Aerial crown-view tile of a tropical tree (Barro Colorado Island, Panama), acquired 20250915:
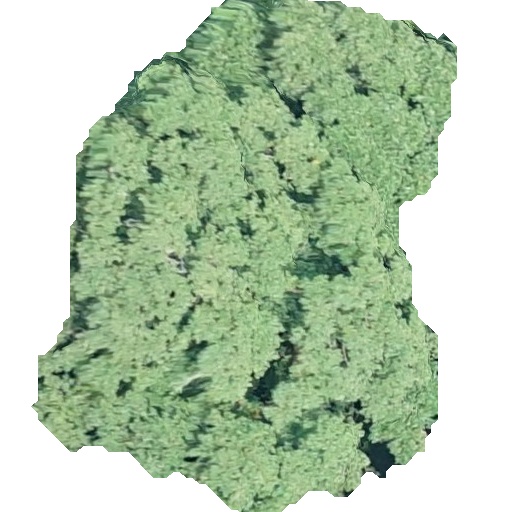
Species: Hieronyma alchorneoides
GBIF accepted scientific name: Hieronyma alchorneoides
Crown area: 232.32 m²